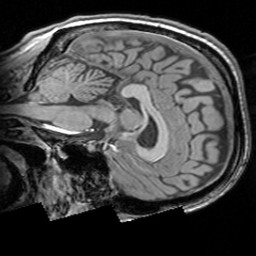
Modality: T1w
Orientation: sagittal
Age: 29
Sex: female
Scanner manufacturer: siemens
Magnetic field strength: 3 T
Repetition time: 1.63 s
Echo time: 0.00311 s